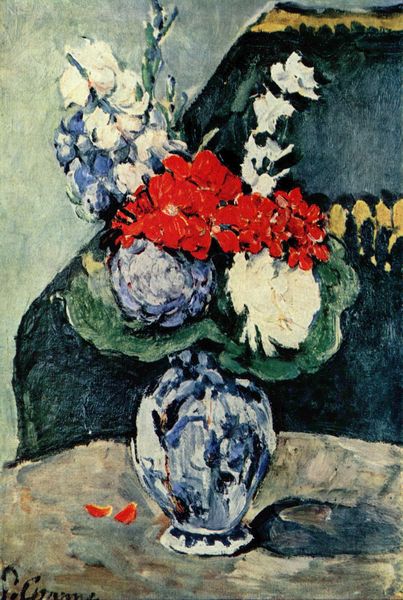
Titel: Stilleben. Delfter Vase mit Blumen
Künstler: Paul Cézanne
Standort: Paris
Institution: Musée d'Orsay
Schlagwörter: blau, blätter, schatten, weiß, cezanne, gelb, grün, blume, blumen, bunt, grau, hell, hintergrund, mitte, tisch, blüte, blüten, rose, rosen, rot, beige, expressionismus, malerei, muster, wand, weit, signatur, zweige, pastos, sessel, blatt, pflanzen, schön, rund, keramik, stilleben, stillleben, vase, ruhe, wohnzimmer, blumenvase, moderne, dunkelgrün, ölgemälde, duktus, besch, freude, frühling, bemalt, blumenstrauss, strauß, blütenblätter, fuss, porzellan, paul, kreativ, welk, pinselduktus, blütenblatt, paul cézanne, geranien, zentrum, freundlich, blumenstilleben, dahlien, modernismus, fayence, liebevoll, blütenzweige, positiv, weiße tischdecke runder tisch, blumenstrauß gemischt, geschmackvoll